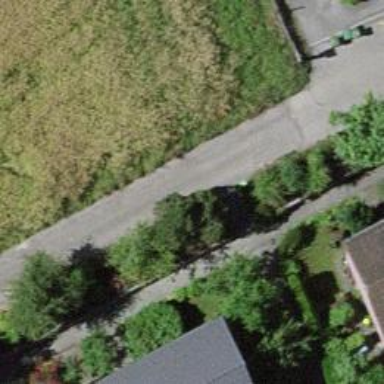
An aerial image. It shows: Set of steps on the road.